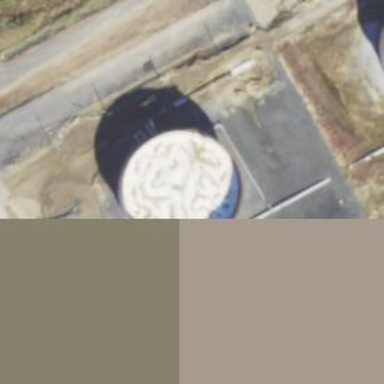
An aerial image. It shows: Storage tank which is man-made and housed in building.